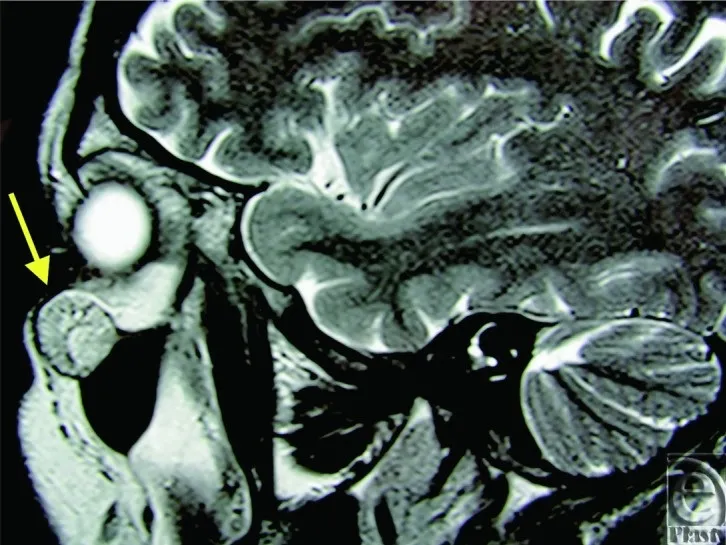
Sagittal MRI image of the infraorbital lesion.
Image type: radiology (mri)